Question: From command line
'client.py Aaron 12000 HelloWorld.html GET'
'''
def main(argv):
serverName = argv[0]
serverPort = int(argv[1])
fileName = argv[2]
typeOfHttpRequest = argv[3]
clientSocket = socket(AF_INET, SOCK_STREAM)
clientSocket.connect((serverName, serverPort))
clientSocket.send(typeOfHttpRequest + " " + fileName + " HTTP/1.1\r\n\r\n")
content = clientSocket.recv(1024)
print content
clientSocket.close()
if __name__ == "__main__":
main(sys.argv[1:])
'''
'''
while True:
#Establish the connection
print 'Ready to serve....'
connectionSocket, addr = serverSocket.accept()
try:
message = connectionSocket.recv(1024)
typeOfRequest = message.split()[0]
filename = message.split()[1]
print typeOfRequest
print filename
f = open(filename[1:])
outputdata = f.read()
if typeOfRequest == 'GET':
for i in range(0, len(outputdata)):
connectionSocket.send(outputdata[i])
connectionSocket.close()
elif typeOfRequest == 'HEAD':
connectionSocket.send(True)
except IOError:
connectionSocket.send('HTTP/1.1 404 Not Found')
connectionSocket.close()
serverSocket.close()
'''
I have put HelloWorld.html in the same directory as server.py but this always generates an IOError. Anyone know why it might be the case?
- The files are located in C:\Networking- 'os.getcwd' shows C:\Networking- HelloWorld.html is located in C:/networking/HelloWorld.html- Filename prints out correctly.

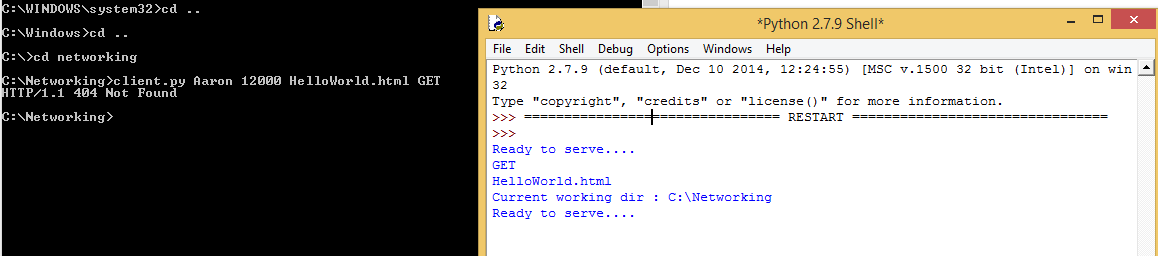
Answer: As you might have noticed, you were trying to strip the '/' from the beginning of the URL, though it was not there. However, there are other errors in your code, which mean that it does not work like a HTTP server:
First of all, 'recv()' is not guaranteed to read all the data - even if there would be total of 1024 bytes written to a socket, 'recv(1024)' could return just 10 bytes, say. Thus it is better to do in a loop:
'''
buffer = []
while True:
data = connection_socket.recv(1024)
if not data:
break
buffer.append(data)
message = ''.join(buffer)
'''
Now message is guaranteed to contain everything.
Next, to handle the header lines of the request, you can use
'''
from cStringIO import StringIO
message_reader = StringIO(message)
first_line = next(message_reader)
type_of_request, filename = message.split()[:2]
'''
With this it is easier to extend your code for more complete HTTP support.
Now open the file with 'open', with 'with' statement:
'''
with open(filename) as f:
output_data = f.read()
'''
This ensures that the file is closed properly too.
Finally, when you respond to the request, you should answer with 'HTTP/1.0', not 'HTTP/1.1' as you are not supporting the full extent of HTTP/1.1. Also, even an 'OK' response needs to respond with full headers, say with:
'''
HTTP/1.1 200 OK
Server: My Python Server
Content-Length: 123
Content-Type: text/html;charset=UTF-8
data goes here....
'''
Thus your send routine should do that:
'''
if typeOfRequest == 'GET':
headers = ('HTTP/1.0 200 OK
'
'Server: My Python Server
'
'Content-Length: %d
'
'Content-Type: text/html;charset=UTF-8
'
'Connection: close
'
) % len(output_data)
connection_socket.sendall(headers)
connection_socket.sendall(output_data)
'''
Notice how you can use 'sendall' to send all data from a string.